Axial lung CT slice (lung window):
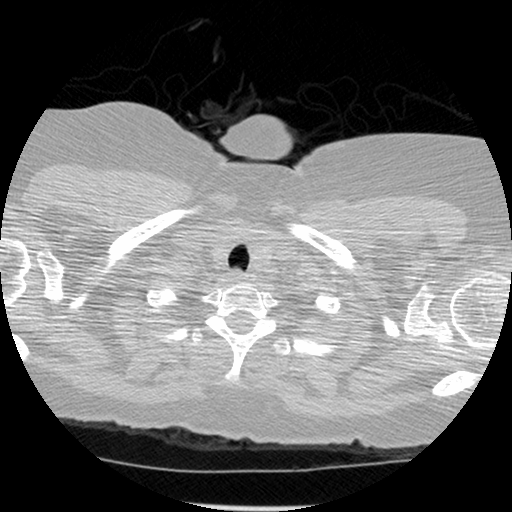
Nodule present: no